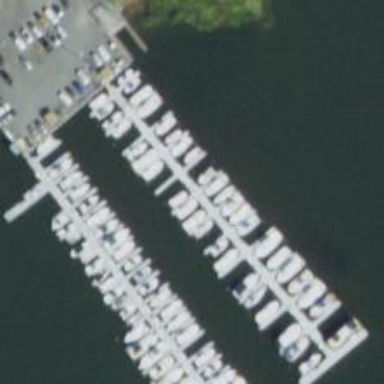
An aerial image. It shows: Pier with mooring facilities.